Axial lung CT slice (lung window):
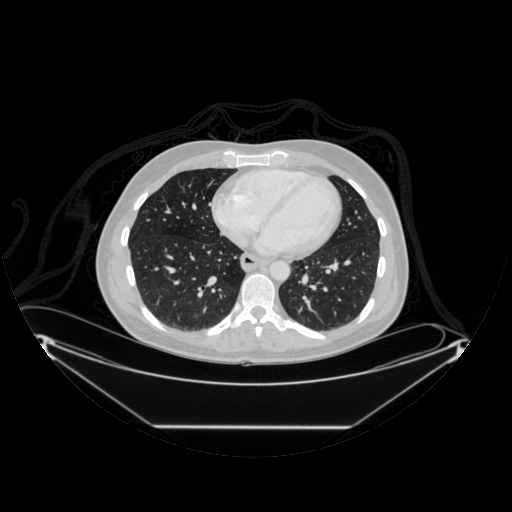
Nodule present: no